Question: I'm trying to link to a library from another library using CMake and Xcode.
This is an issue for any library, but to make things easier to convey, let's use 'zlib' as an example.
This seems to work for executables as follows:
'''
LINK_DIRECTORIES(${LIB_DIR}/zlib/build/)
ADD_EXECUTABLE(MY_EXECUTABLE ...
'''
And it generates an Xcode project with the setting shown below:

As you can see, the '$(CONFIGURATION)$(EFFECTIVE_PLATFORM_NAME)' bit gets added correctly, to the 'zlib' library path.
But if I try to do this:
'''
LINK_DIRECTORIES(${LIB_DIR}/zlib/build/)
ADD_LIBRARY(MY_LIBRARY ...
'''
'zlib' never gets linked to 'MY_EXECUTABLE' when I link it to 'MY_LIBRARY'
And 'TARGET_LINK_LIBRARIES' after 'ADD_LIBRARY' allows me to link to 'zlib' from 'MY_LIBRARY' but I have to specify the full path, which won't work as the configuration (Debug, Release, etc) as well as the effective platform (iphoneos, iphonesimulator, etc) are factors.
What I want to do is to have 'zlib' added to the Xcode Library Search Paths, with the '$(CONFIGURATION)$(EFFECTIVE_PLATFORM_NAME)' bit, as shown above.
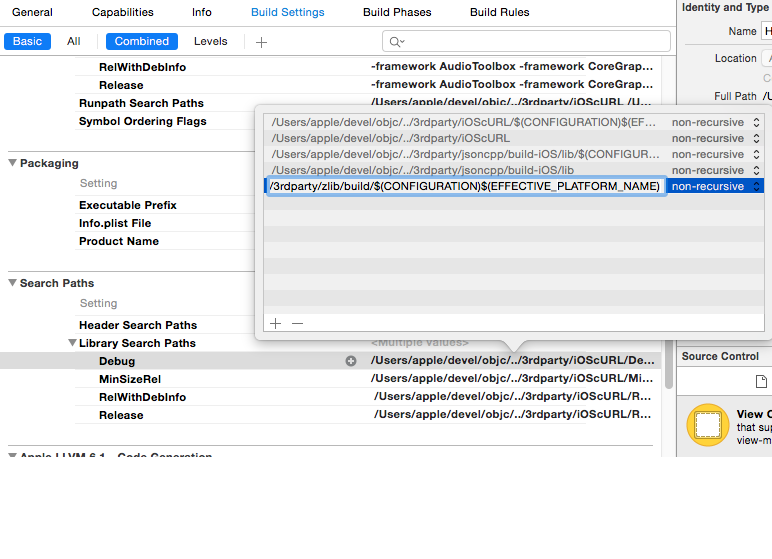
Answer: CMake does support adding the appropriate configuration to paths in multi-configuration environments with <URL>
And arguments to <URL> support the use of generator expressions. So in your case you can make use of the '$<CONFIG>' generator expression which would look something like this:
'''
TARGET_LINK_LIBRARIES(MY_LIBRARY ${LIB_DIR}/zlib/build/$<CONFIG>/...)
'''
Be aware - if you may have changed some policies - of one note from the 'target_link_libraries()' documentation about policies <URL>:
> Note however, that generator expressions will not be used in OLD
handling of CMP0003 or CMP0004